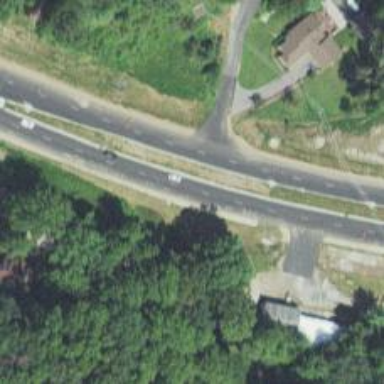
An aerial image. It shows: Trunk highway.